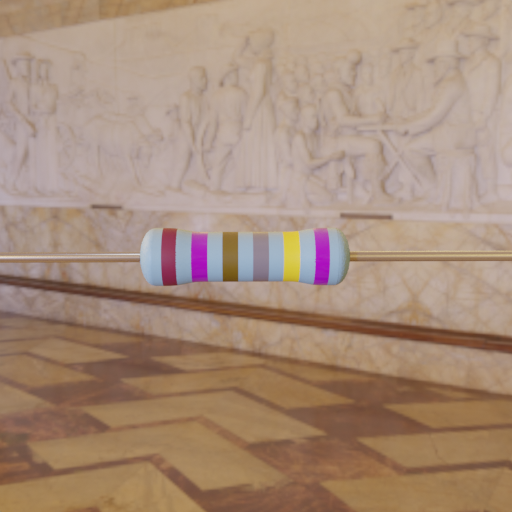
Resistor colour bands (in order): brown, violet, brown, gray, yellow, violet